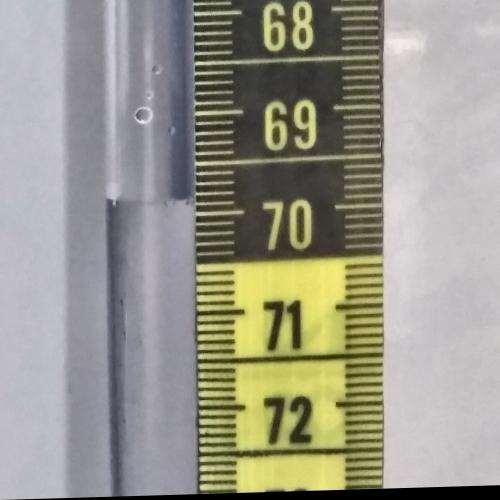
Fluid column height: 69.9 cm